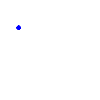
Particle: pion